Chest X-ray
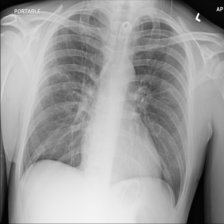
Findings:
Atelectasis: negative
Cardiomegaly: negative
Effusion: negative
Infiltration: negative
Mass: negative
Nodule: negative
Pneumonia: negative
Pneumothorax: negative
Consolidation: negative
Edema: negative
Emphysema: negative
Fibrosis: negative
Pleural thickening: negative
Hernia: negative